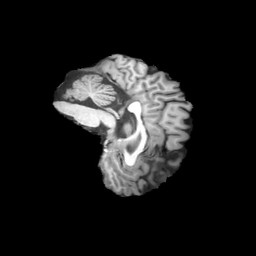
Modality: T1w
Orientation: sagittal